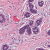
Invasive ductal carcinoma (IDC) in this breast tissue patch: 0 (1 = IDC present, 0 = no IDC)